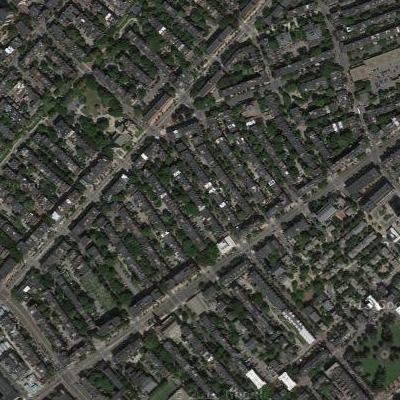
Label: Resident